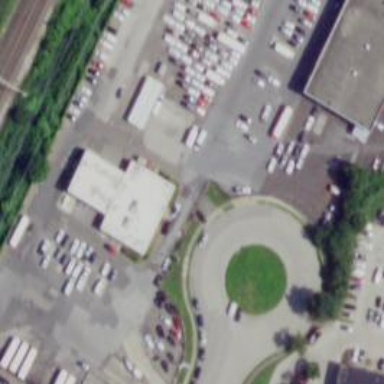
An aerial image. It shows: Car rental service.